Question: I need your help with this code I am trying to make. I need to show a table with rows which need to be editables when the doctor need save data in each one.
the table I am trying to make is a Child immunization schedule like this:

so, I need to save the data in per example measles. when the child have 1 year(12 months) and so on.. I only can do in one row edit in jeditable... can you help me with this?
here the code I user to save price:
'''
<table class="table">
<thead>
<tr>
<th><?php $translate->__('Date'); ?></th>
<th><?php $translate->__('Income'); ?></th>
</tr>
</thead>
<tbody>
<?php
$sql = $conn->prepare("SELECT id, DATE_FORMAT(start, '%d %M %Y') AS start, honorario FROM CITAS where id_paciente = $id_paciente order by id DESC LIMIT 1");
$sql->execute();
while($row = $sql->fetch(PDO::FETCH_ASSOC)) {
?>
<tr>
<td><?php echo $row['start']; ?></td>
<td id="<?php echo $row['id']; ?>" class="honorario_1"><?php echo $row['honorario']; ?>
</td>
</tr><?php } ?>
</tbody>
'''
##
'''
<?php
include_once("conf.php");
$type = (isset($_GET['type'])) ? $_GET['type'] : "";
$value = (isset($_POST['value'])) ? $_POST['value'] : "";
$id = (isset($_POST['id'])) ? $_POST['id'] : "";
if($type == "honorario") {
$sql = "UPDATE CITAS SET honorario = :honorario where id ='$id'";
$stmt = $conn->prepare($sql);
$stmt->bindParam(':honorario', $value, PDO::PARAM_STR);
$stmt->execute();
};
$type = (isset($_GET['type'])) ? $_GET['type'] : "";
$value = (isset($_POST['value'])) ? $_POST['value'] : "";
$id = (isset($_POST['id'])) ? $_POST['id'] : "";
if($type == "honorario") {
$sql = "UPDATE CITA_HONO SET honorario = :honorario where id_ch ='$id'";
$stmt = $conn->prepare($sql);
$stmt->bindParam(':honorario', $value, PDO::PARAM_STR);
$stmt->execute();
};
print $value;
?>
'''
---
here the script to save the data inserted:
'''
<script type="text/javascript" charset="utf-8">
$(document).ready(function() {
$('.honorario_1').editable('includes/savehonorario.php?type=honorario');
});
</script>
'''
here to refresh the editable:
'''
<script type="text/javascript">
setInterval(function() {
$.get('includes/honorario.php?id_paciente=<?php echo $id_paciente; ?>', function(data) {
$('#honorario').html(data);
});
}, 1000);
</script>
'''
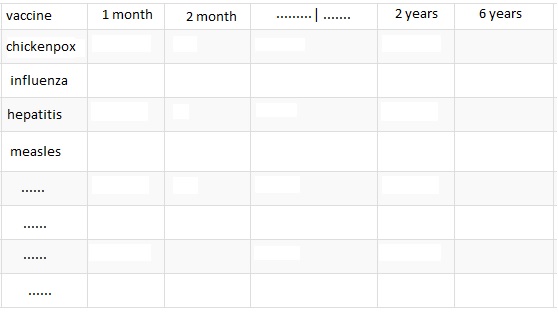
Answer: I Resolve my question foloowing the next link <URL>
is very simple with the tutorial